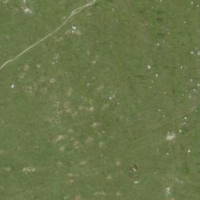
EUNIS habitat code: 26
Species observed at this site:
Geum montanum